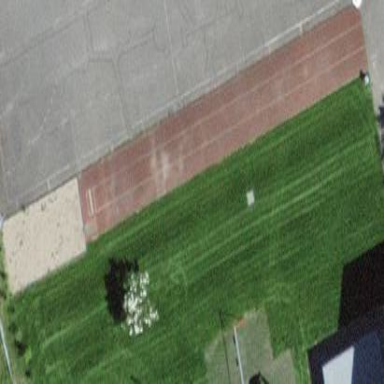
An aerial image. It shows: Athletics pitch used for leisure sports activities.